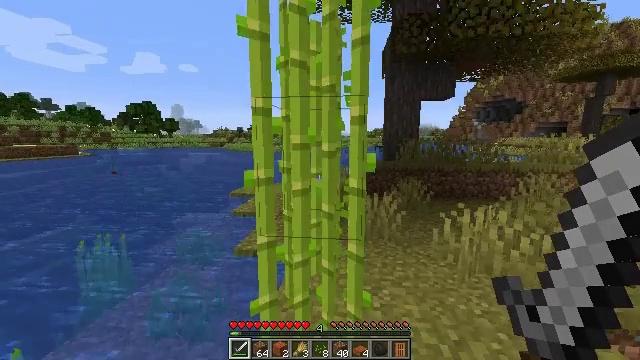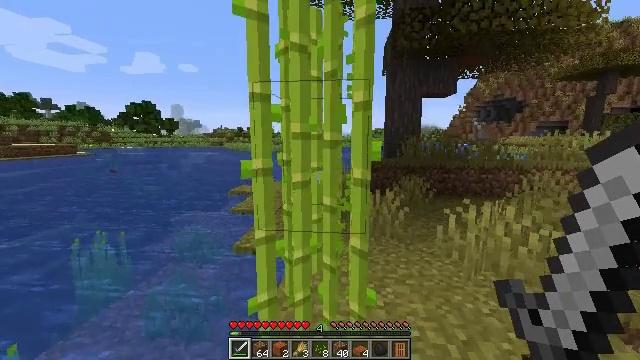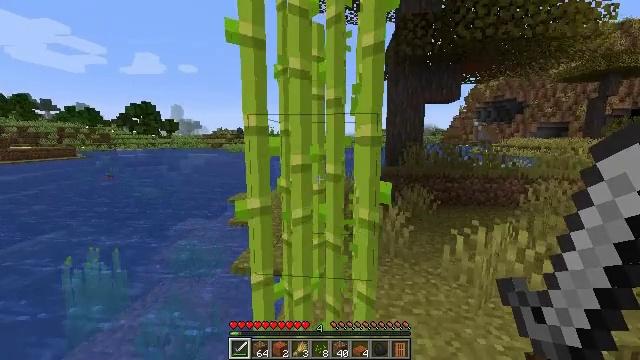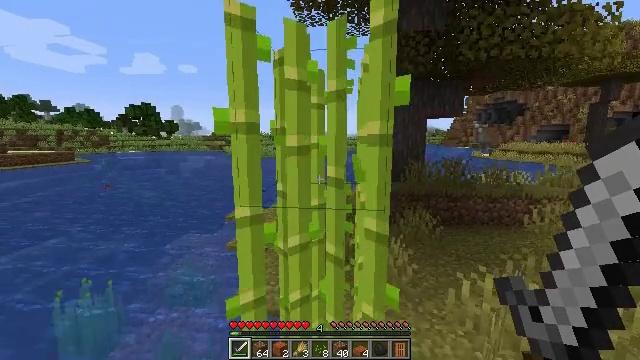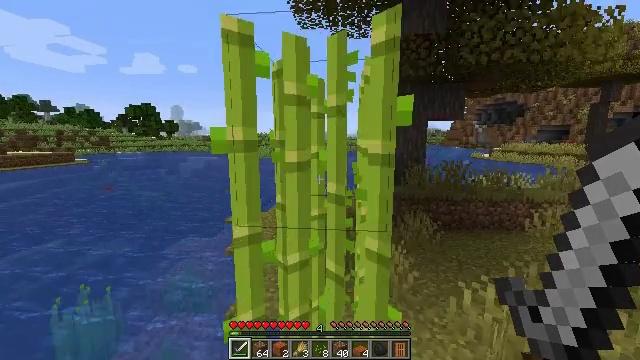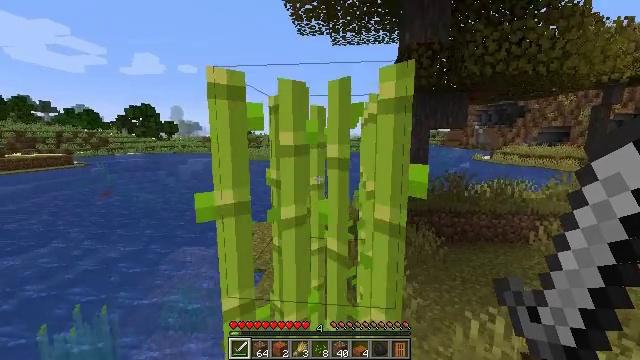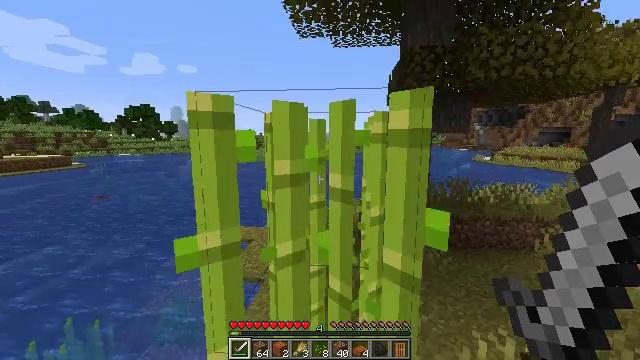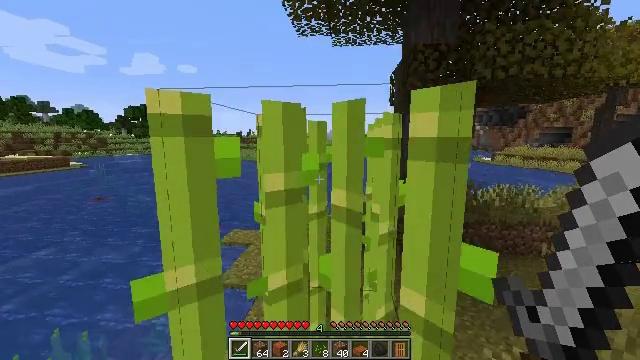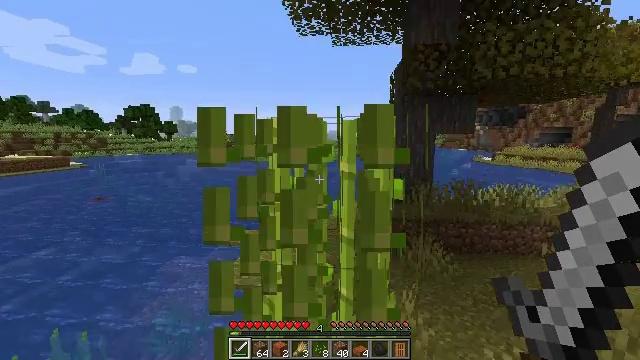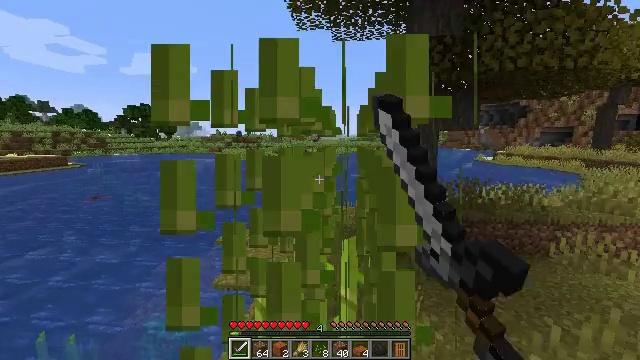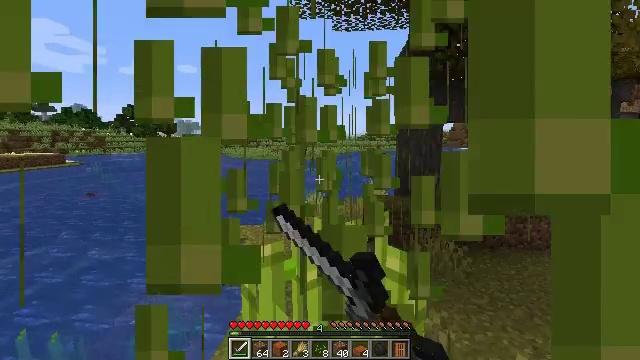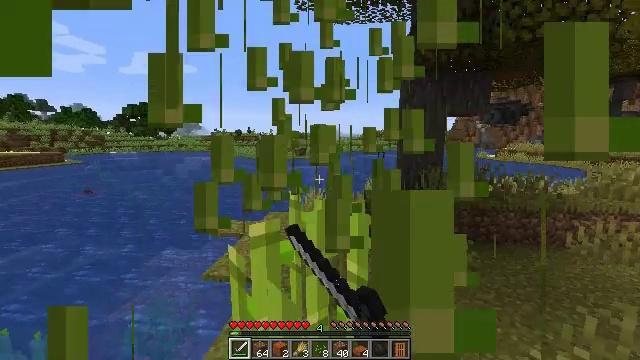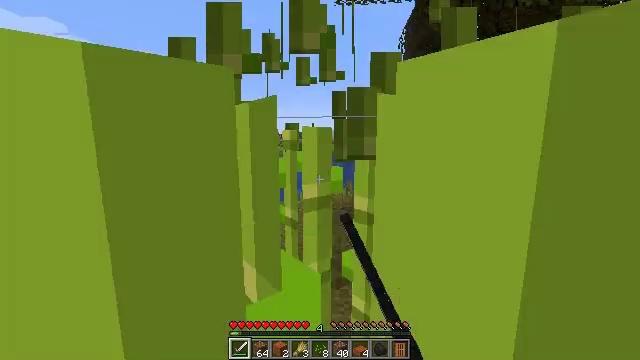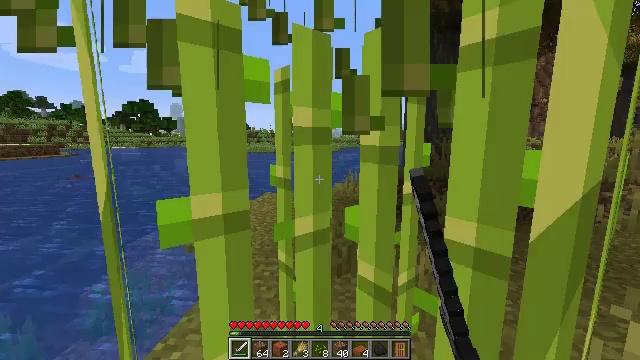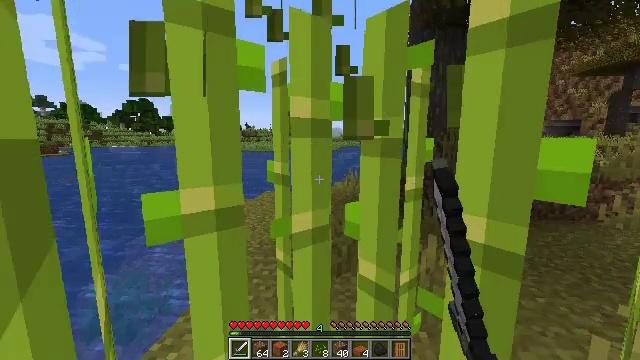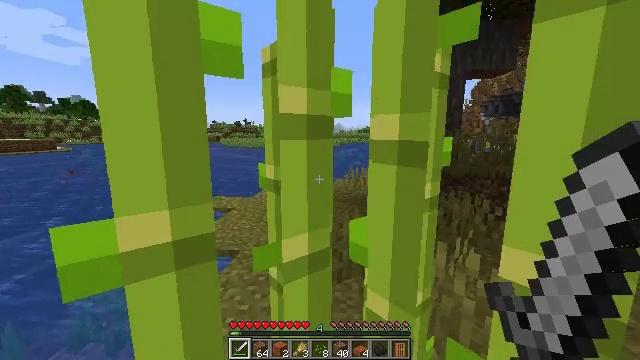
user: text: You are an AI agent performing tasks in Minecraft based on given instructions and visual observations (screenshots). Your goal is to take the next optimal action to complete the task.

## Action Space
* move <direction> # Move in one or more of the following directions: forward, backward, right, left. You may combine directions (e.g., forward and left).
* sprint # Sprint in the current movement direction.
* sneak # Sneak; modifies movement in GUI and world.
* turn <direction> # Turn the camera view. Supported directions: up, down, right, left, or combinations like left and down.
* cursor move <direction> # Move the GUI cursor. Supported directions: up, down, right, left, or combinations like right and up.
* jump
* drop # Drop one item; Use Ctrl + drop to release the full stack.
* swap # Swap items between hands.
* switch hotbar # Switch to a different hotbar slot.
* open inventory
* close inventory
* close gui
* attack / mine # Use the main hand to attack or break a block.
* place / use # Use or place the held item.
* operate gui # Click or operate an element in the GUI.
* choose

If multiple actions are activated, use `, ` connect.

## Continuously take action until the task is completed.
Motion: motion action
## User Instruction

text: Cut down the sugar cane stalks.
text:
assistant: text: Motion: move forward, jump
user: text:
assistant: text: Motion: move forward, jump
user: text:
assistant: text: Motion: move forward, jump
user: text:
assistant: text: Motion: move forward, jump
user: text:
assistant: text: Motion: move forward, jump
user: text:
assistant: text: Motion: move forward, jump
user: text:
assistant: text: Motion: move forward
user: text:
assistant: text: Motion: move forward, attack / mine
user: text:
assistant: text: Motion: move forward, attack / mine
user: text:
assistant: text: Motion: move forward, attack / mine
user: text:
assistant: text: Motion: move forward, attack / mine
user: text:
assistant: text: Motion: move forward
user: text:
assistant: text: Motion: no_op
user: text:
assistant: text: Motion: no_op
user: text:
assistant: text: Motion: no_op
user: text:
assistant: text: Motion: turn down
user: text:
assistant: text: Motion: turn down
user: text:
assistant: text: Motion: turn down
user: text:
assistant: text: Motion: turn down
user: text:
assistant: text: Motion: turn down
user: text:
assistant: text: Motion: turn down
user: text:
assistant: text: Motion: turn down
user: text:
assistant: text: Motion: turn down
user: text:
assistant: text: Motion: attack / mine
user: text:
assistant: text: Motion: attack / mine
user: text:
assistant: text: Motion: no_op
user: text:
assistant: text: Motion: no_op
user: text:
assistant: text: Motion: no_op
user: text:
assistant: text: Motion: no_op
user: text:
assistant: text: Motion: turn right and down